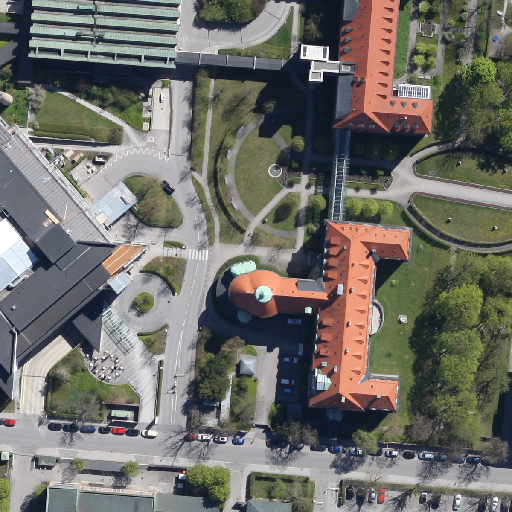
Referring expression: vehicle in the parking area